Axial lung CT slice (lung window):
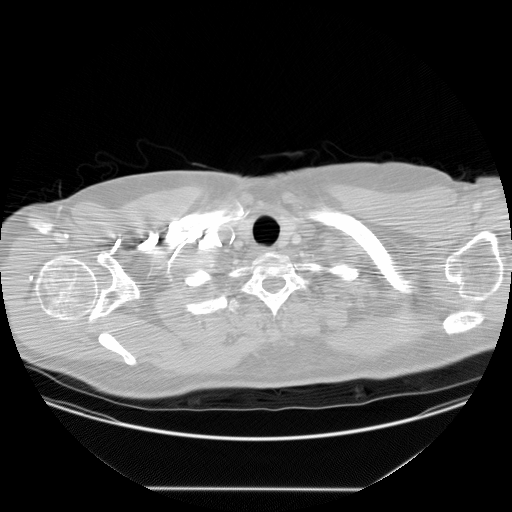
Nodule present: no